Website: ulta-beauty
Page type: account-selection
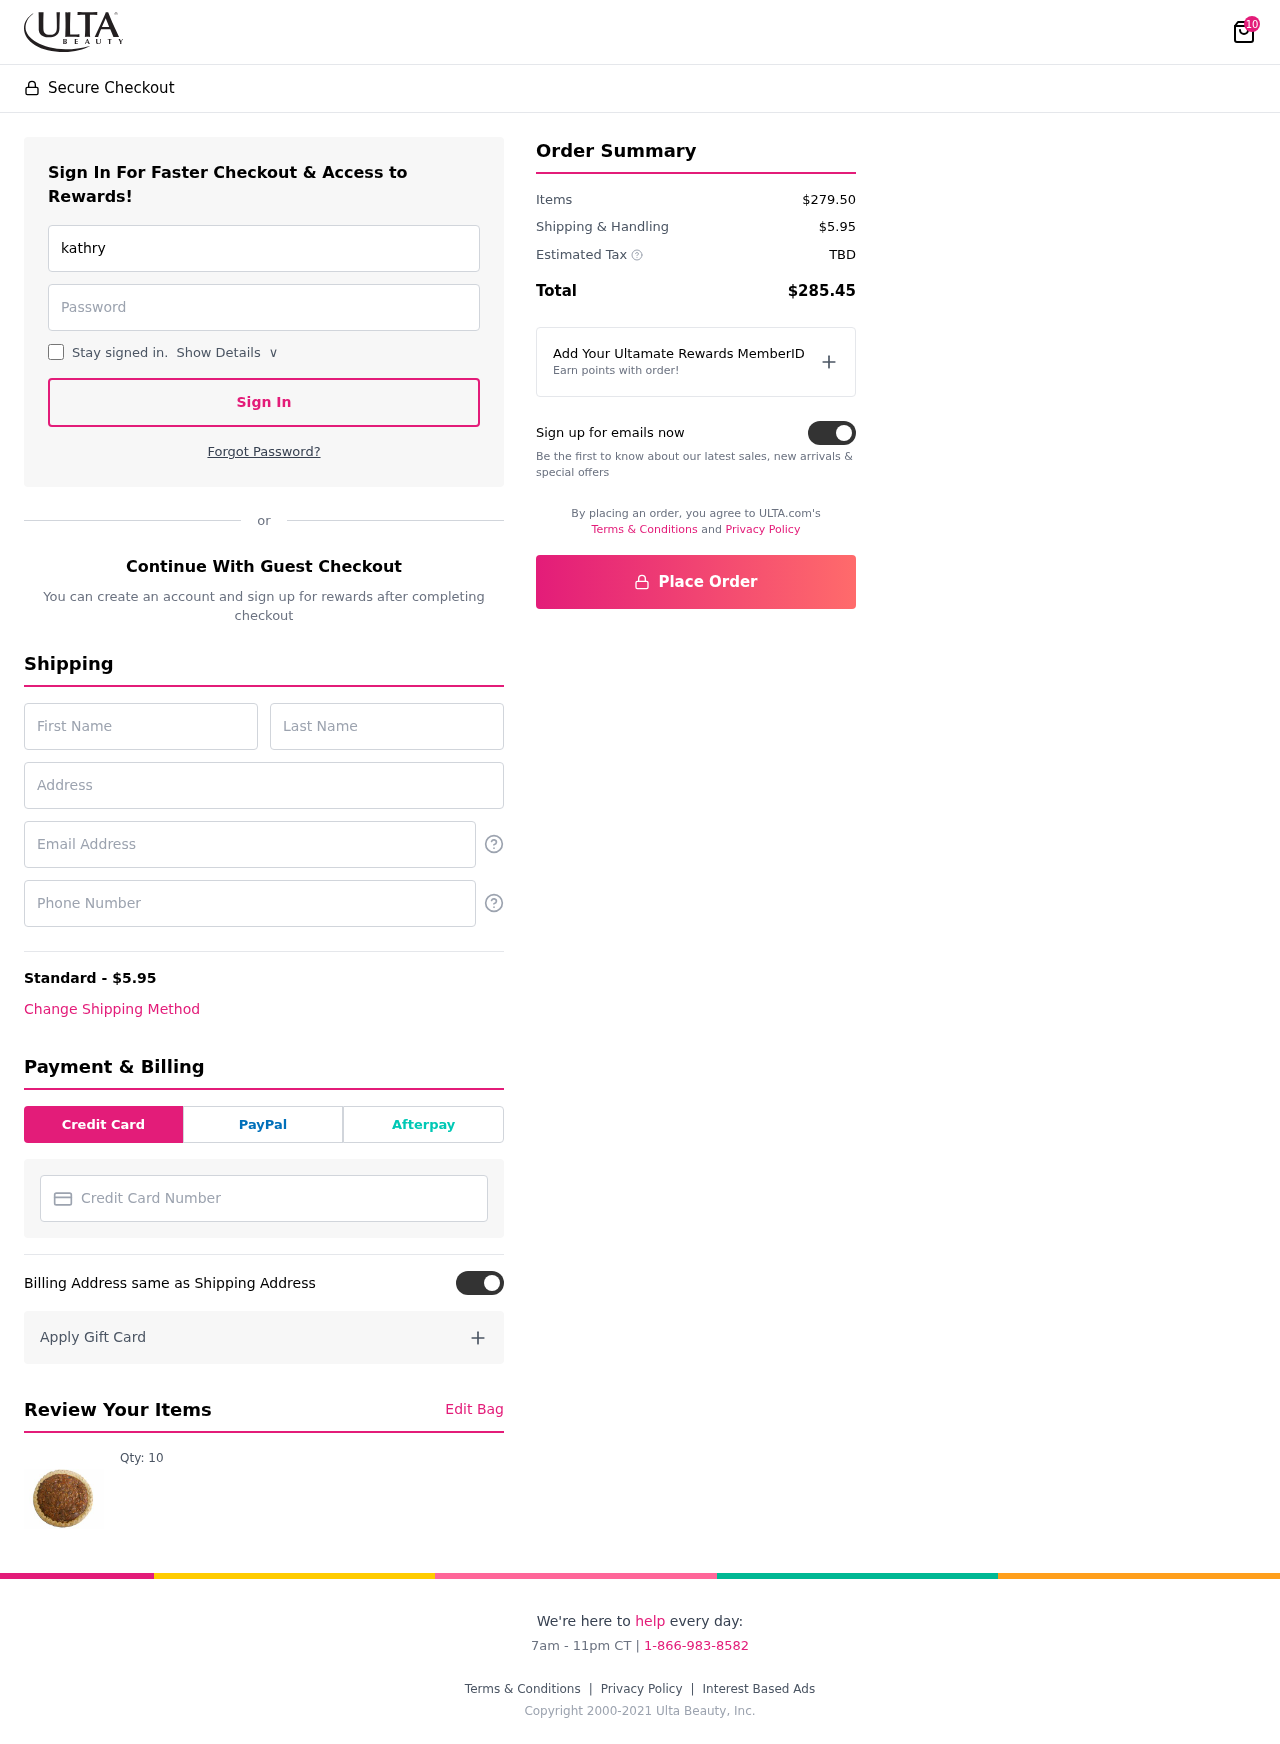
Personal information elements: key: PII_CARD_NUMBER
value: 2296 7994 2312 2833
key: PII_EMAIL
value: kathryn.berg@yahoo.com
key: PII_EMAIL2
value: kathryn.berg@yahoo.com
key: PII_FIRSTNAME
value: Kathryn
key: PII_LASTNAME
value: Berg
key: PII_PHONE
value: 8847941724
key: PII_STREET
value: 96986 Patrick Terrace Apt. 225
Product elements: key: PRODUCT1_QUANTITY
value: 10
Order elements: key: ORDER_NUM_ITEMS
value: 10
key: ORDER_SHIPPING_COST
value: $5.95
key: ORDER_SUBTOTAL
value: $279.50
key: ORDER_TAX
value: TBD
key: ORDER_TOTAL
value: $285.45